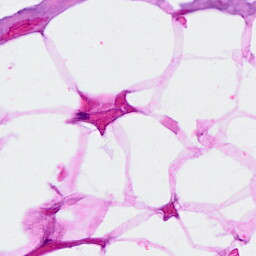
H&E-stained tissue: Breast